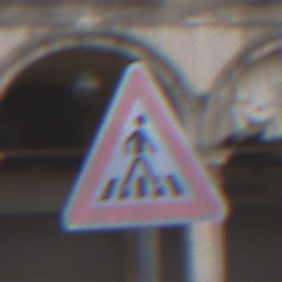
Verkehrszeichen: FussgaengerueberwegLinks
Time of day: SunriseSunset
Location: Outdoor (Urban)
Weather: PartlyCloudy
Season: NotSpecified
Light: Natural